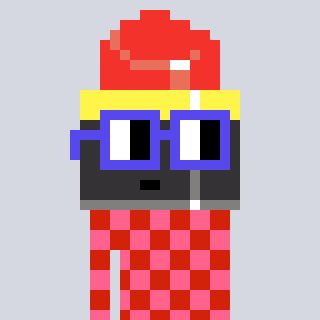
a pixel art character with square blue glasses, a lipstick-shaped head and a red-colored body on a cool background